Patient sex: M
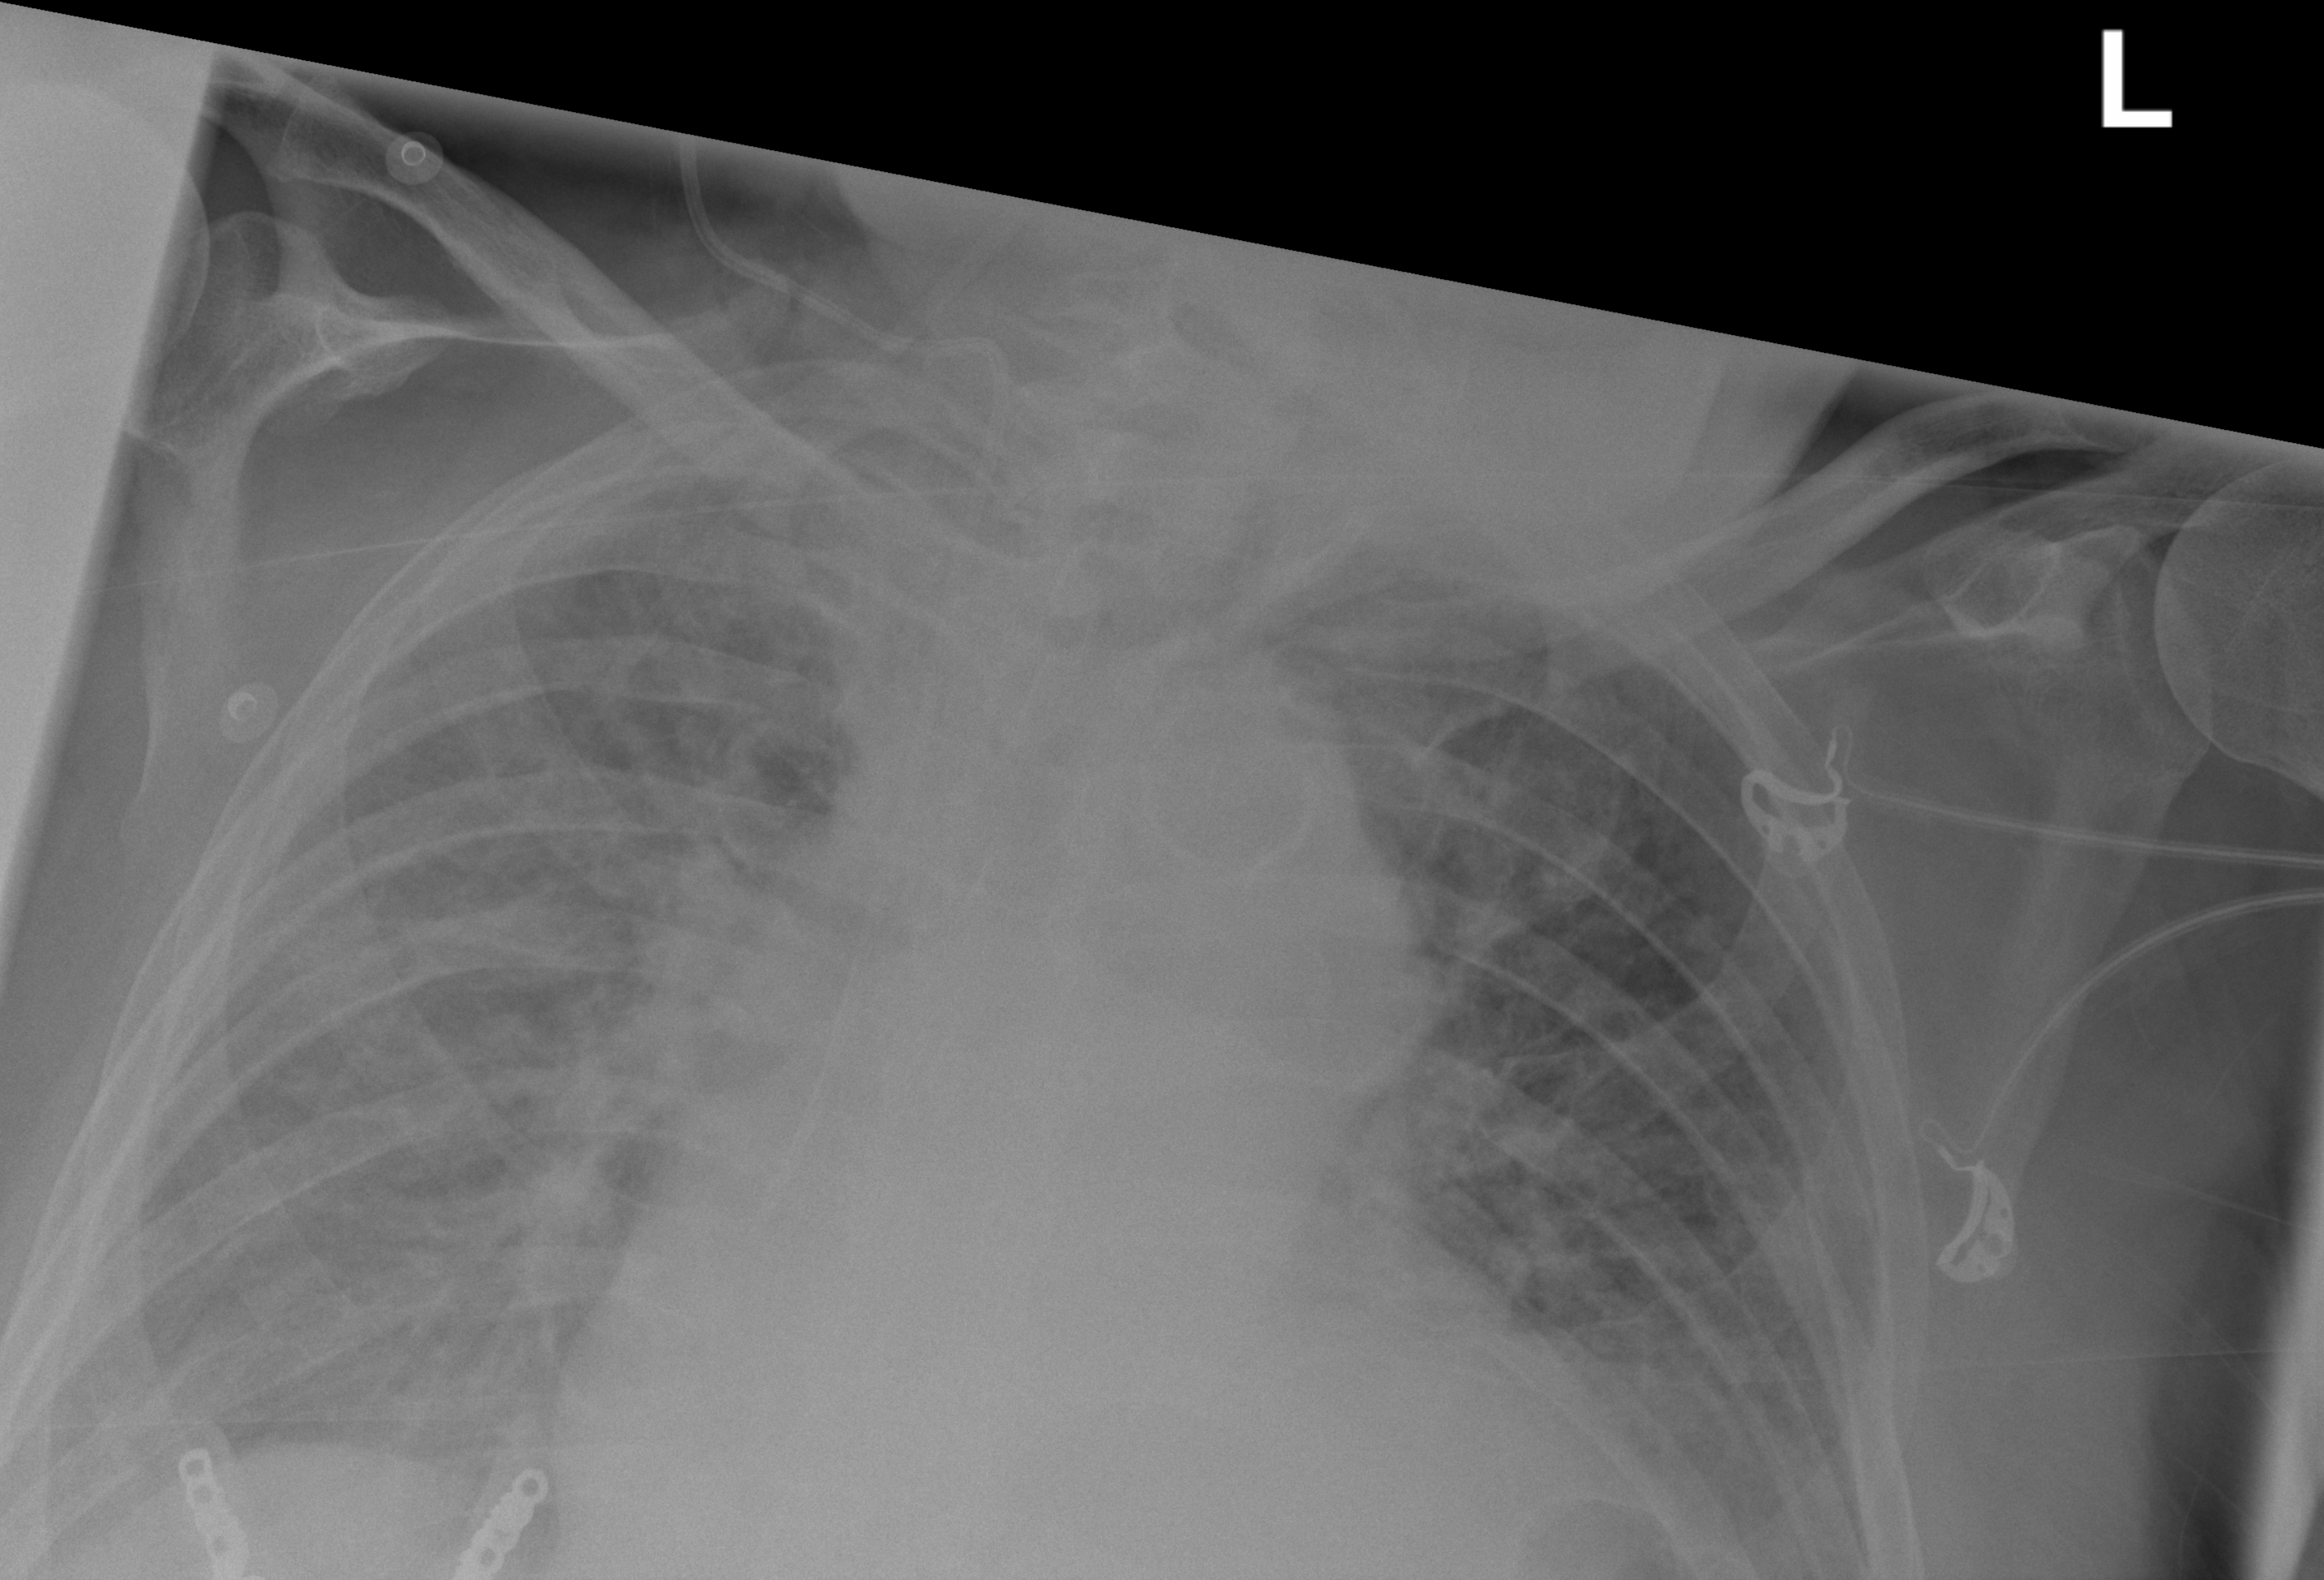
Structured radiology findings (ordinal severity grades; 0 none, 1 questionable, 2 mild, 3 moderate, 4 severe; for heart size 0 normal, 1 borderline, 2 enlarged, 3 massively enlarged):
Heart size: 2
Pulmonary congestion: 2
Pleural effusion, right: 2
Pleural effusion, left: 2
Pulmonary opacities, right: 2
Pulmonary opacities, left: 0
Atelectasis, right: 2
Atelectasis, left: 2